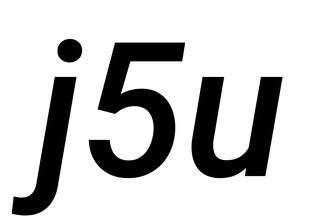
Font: Roboto-Italic_Medium_Italic